Aerial crown-view tile of a tropical tree (Barro Colorado Island, Panama), acquired 20250217:
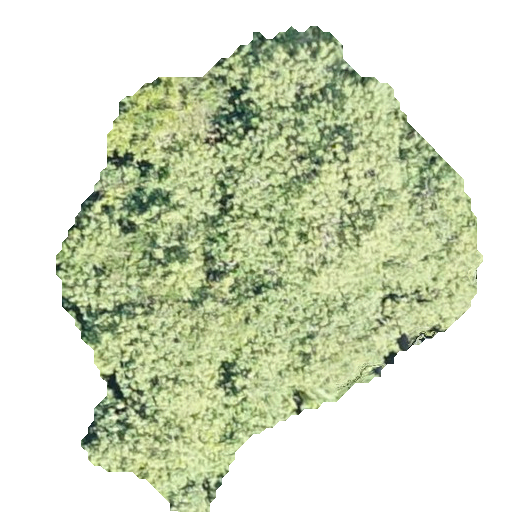
Species: Hieronyma alchorneoides
GBIF accepted scientific name: Hieronyma alchorneoides
Crown area: 191.622 m²